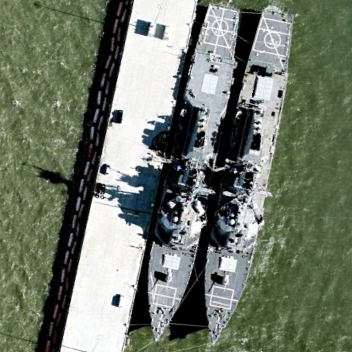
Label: destroyer